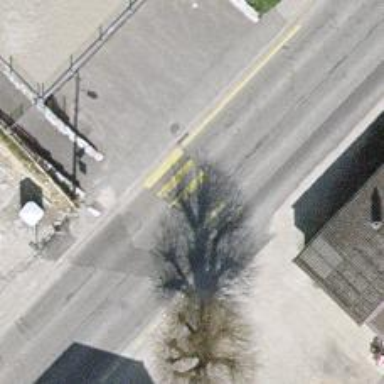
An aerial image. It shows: Marked road crossing.